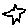
Label: star